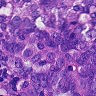
Metastatic tissue present: yes